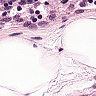
Metastatic tissue present: no